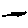
Label: square